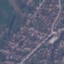
Land use / land cover: Residential